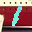
Label: 1